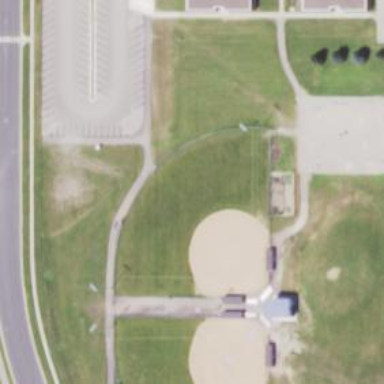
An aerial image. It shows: Softball pitch for leisure and sport activities.